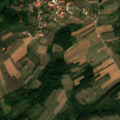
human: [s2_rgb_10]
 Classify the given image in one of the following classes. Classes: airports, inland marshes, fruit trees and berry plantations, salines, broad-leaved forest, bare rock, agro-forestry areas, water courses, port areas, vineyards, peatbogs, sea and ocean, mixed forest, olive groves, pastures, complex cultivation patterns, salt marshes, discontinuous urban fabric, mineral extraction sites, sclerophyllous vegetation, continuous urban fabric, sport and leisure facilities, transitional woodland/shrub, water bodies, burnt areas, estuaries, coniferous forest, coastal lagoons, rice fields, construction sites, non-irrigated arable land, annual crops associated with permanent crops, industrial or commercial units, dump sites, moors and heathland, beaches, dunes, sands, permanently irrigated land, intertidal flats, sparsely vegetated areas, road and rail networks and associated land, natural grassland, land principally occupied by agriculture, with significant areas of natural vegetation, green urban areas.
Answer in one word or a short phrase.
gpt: non-irrigated arable land, complex cultivation patterns, land principally occupied by agriculture, with significant areas of natural vegetation, broad-leaved forest